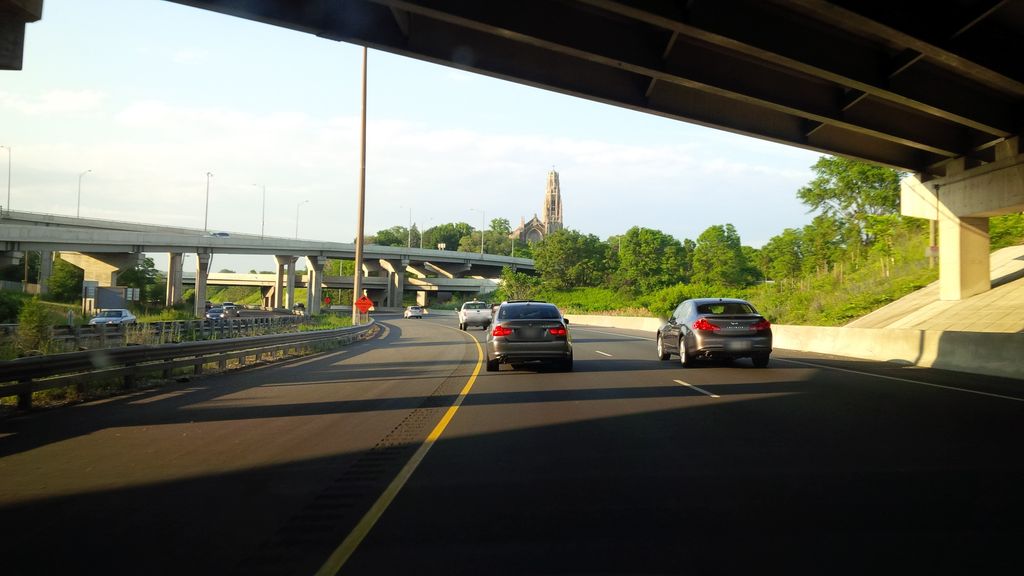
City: hamilton